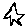
Label: star